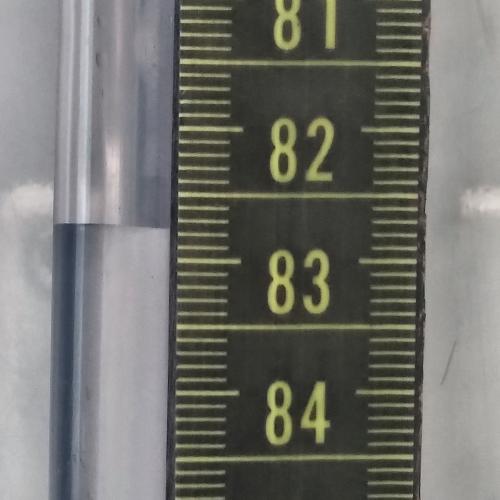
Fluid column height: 82.8 cm